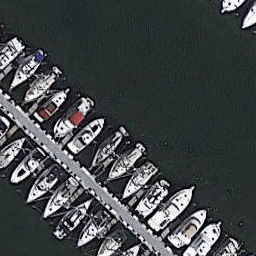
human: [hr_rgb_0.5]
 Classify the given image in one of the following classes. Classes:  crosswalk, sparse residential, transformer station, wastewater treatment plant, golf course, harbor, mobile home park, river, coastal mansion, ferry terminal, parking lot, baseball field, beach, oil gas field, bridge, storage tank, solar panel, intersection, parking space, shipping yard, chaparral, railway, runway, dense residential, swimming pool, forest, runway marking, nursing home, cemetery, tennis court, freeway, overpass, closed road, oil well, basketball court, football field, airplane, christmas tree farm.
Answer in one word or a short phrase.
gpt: harbor